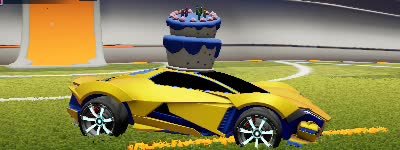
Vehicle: werewolf